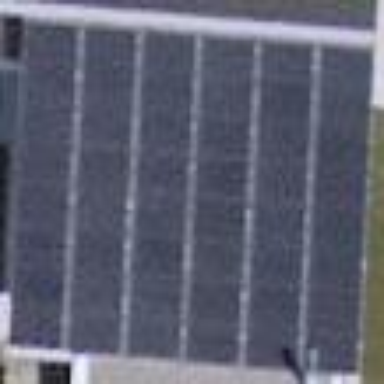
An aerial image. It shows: Solar power generator on the roof.